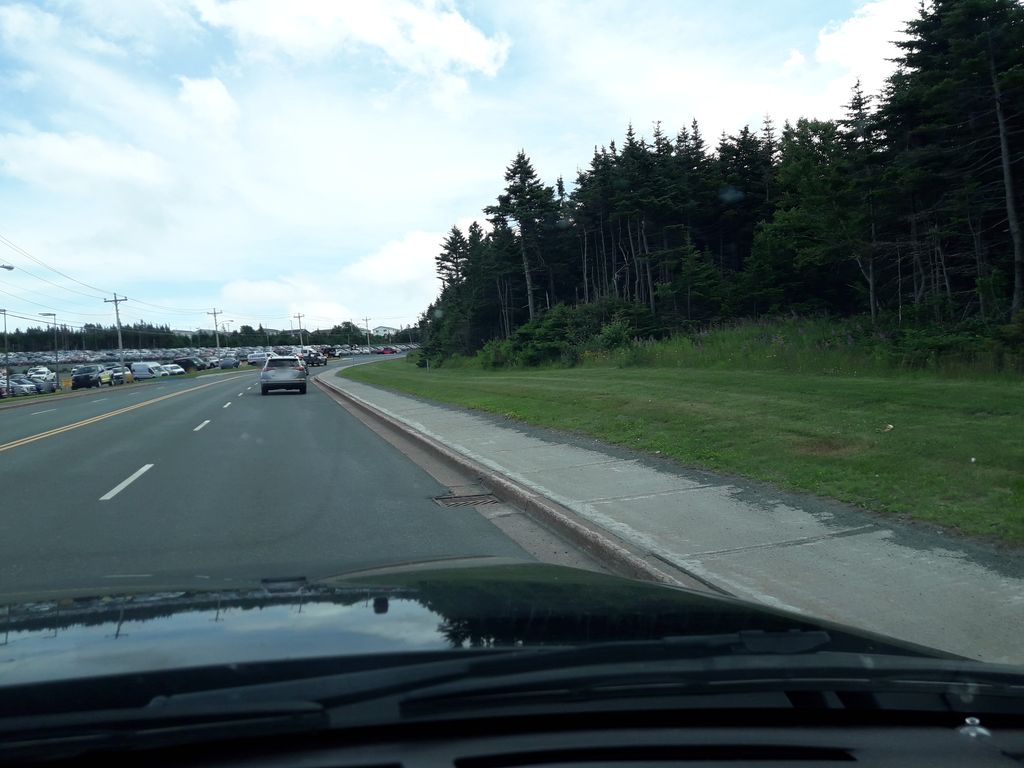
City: st_johns